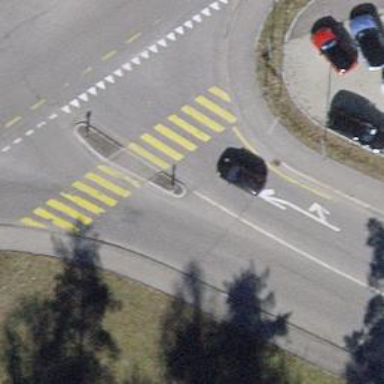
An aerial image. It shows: Zebra crossing on the road.